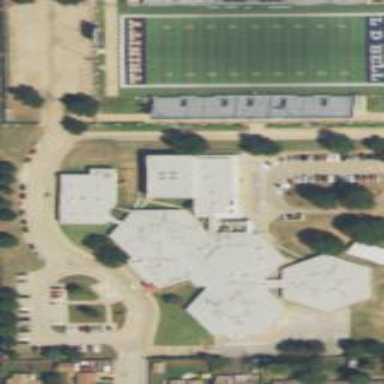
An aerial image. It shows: School building.